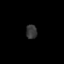
Tissue: skin
Cell type: Fibroblasts
Senescence score: 0.8103
Nuclear area (px): 150
Mean DAPI intensity: 54.813